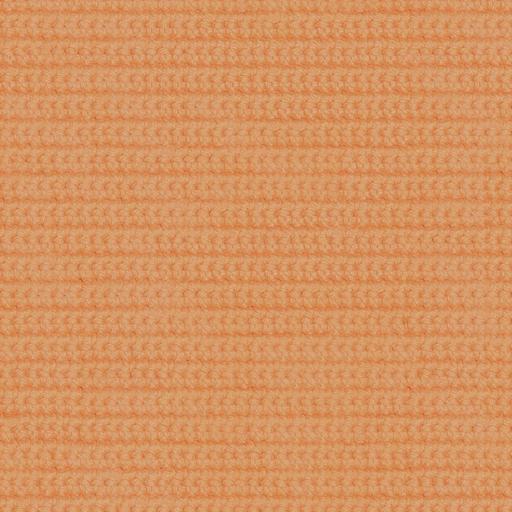
Tags: fabric orange wool